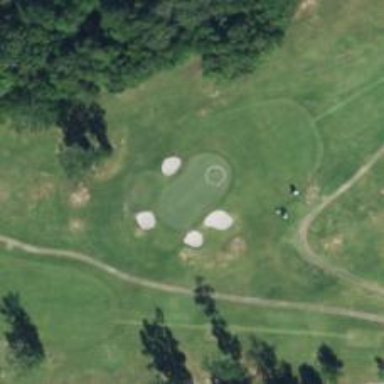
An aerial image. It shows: Golf hole.